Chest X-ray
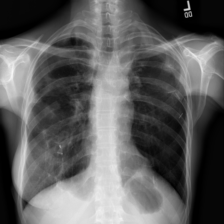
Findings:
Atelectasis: negative
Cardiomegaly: negative
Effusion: negative
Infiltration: negative
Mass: negative
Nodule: negative
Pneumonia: negative
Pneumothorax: positive
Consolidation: negative
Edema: negative
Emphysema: negative
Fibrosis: positive
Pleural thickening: positive
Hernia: negative